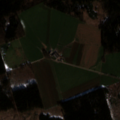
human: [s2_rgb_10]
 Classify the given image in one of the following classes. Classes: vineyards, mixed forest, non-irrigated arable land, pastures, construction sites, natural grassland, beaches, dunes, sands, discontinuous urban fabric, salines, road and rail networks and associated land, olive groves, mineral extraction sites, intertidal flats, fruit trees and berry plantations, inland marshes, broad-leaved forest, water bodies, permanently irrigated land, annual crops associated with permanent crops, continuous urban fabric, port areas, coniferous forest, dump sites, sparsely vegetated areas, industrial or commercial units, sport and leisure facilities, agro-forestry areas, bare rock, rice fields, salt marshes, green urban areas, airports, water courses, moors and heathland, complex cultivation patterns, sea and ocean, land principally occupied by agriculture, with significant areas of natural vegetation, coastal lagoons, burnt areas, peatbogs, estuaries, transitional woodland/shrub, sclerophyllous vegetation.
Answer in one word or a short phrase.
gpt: complex cultivation patterns, broad-leaved forest, coniferous forest, mixed forest, transitional woodland/shrub